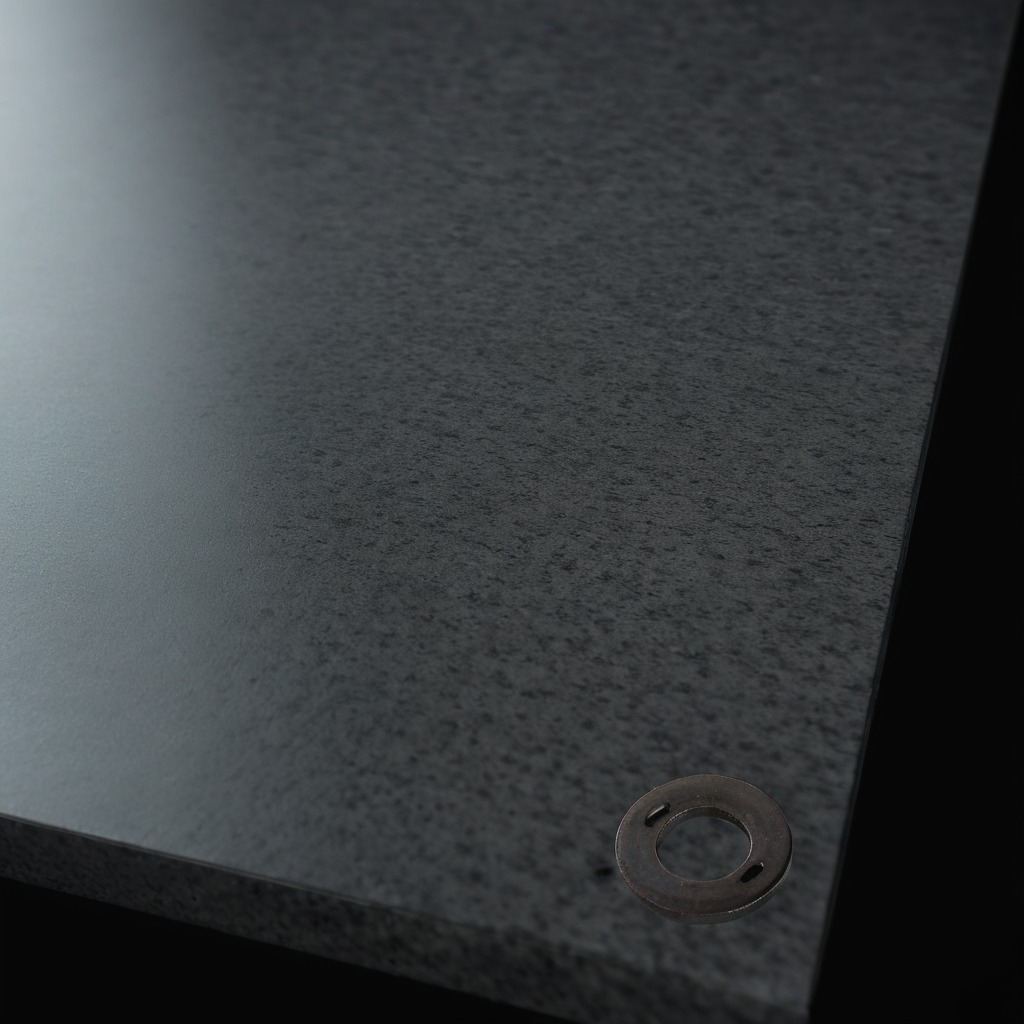
A flat metal washer is lying on a clean granite table inside a workshop at night.